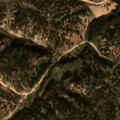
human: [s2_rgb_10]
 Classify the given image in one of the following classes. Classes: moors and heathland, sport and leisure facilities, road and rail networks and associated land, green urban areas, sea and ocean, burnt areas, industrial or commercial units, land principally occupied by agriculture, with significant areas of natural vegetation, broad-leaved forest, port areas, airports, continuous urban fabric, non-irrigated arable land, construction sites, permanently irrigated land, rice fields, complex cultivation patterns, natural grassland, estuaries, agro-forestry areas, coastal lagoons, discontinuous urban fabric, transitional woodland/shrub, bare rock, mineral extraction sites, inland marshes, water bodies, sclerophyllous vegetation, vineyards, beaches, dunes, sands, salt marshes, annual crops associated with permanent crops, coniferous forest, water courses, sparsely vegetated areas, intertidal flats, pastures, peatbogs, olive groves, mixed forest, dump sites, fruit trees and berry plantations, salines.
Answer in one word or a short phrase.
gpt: agro-forestry areas, broad-leaved forest